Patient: sex F, age 54
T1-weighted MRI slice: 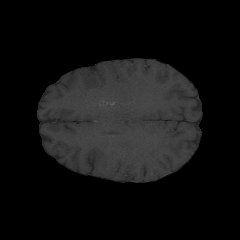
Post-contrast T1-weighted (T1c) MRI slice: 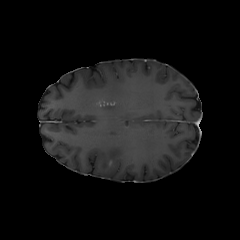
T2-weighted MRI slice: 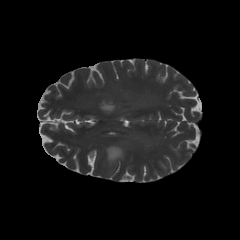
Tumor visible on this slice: yes
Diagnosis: Glioblastoma, IDH-wildtype
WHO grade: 4